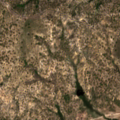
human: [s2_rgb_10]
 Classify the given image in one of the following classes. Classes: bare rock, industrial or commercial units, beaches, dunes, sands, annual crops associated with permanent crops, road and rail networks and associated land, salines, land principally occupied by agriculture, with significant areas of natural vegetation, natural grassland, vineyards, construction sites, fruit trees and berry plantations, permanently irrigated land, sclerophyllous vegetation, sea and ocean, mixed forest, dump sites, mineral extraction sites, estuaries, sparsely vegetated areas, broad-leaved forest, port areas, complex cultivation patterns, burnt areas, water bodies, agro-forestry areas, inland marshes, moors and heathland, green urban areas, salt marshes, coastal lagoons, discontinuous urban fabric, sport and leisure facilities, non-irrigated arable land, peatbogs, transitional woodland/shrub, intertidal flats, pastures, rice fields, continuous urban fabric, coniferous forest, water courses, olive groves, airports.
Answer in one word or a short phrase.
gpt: pastures, agro-forestry areas, broad-leaved forest